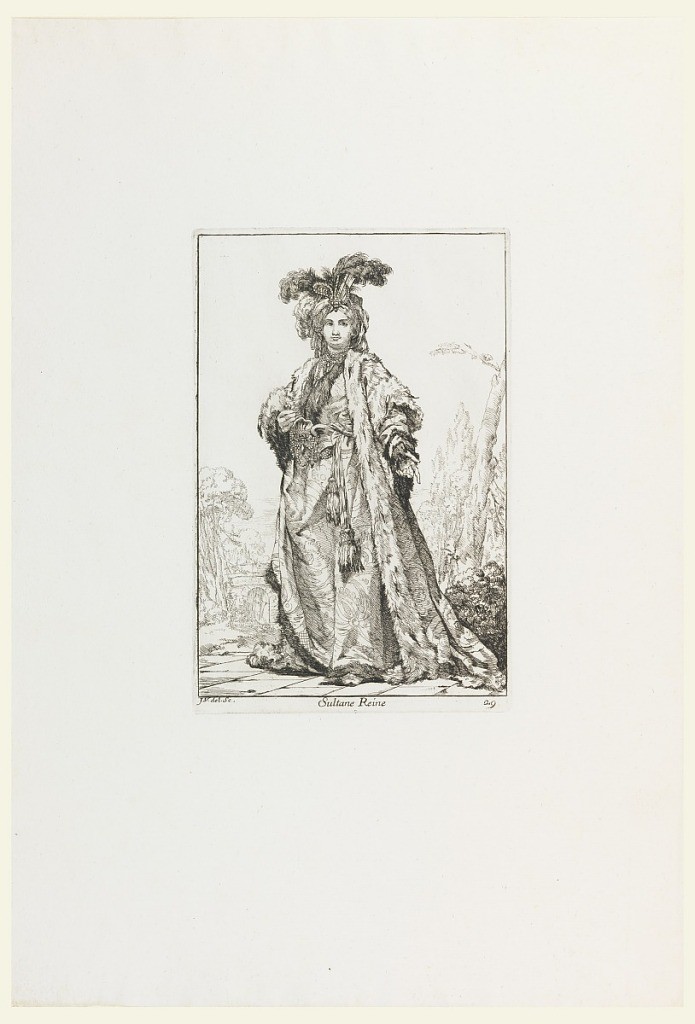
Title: Sultane Reine (The Queen Sultana), plate 29 from Caravanne du Sultan à la Mecque (The Sultan's Caravan to Mecca)
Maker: Joseph Marie Vien, French, 1716–1809
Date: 1748
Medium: Black ink on cream laid paper
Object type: Print
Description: Youth in costume of highest ranking and most richly dressed woman in Turkish court. He wears ermine-trimmed robes, high jeweled and feathered turban, necklace and jeweled tasseled belt. Shown facing frontally, landscape beyond.